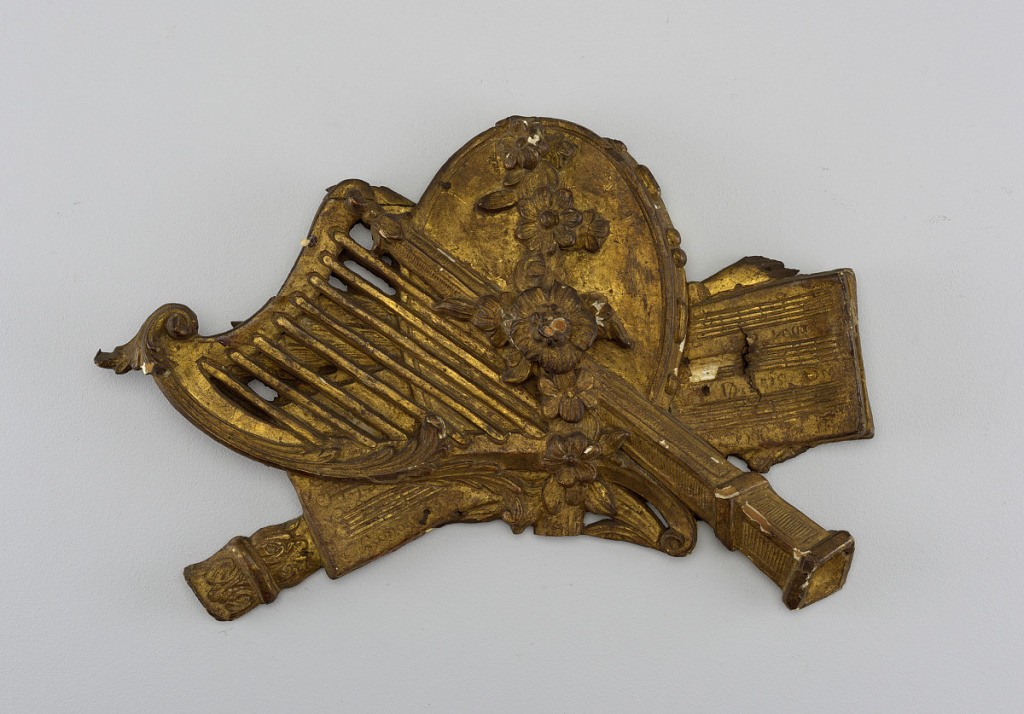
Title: Fragment
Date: ca. 1725
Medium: Carved wood covered with gesso and gilded
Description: Trophy composed of musical attributes: harp, tambourine, sheets of music, with garland of flowers.